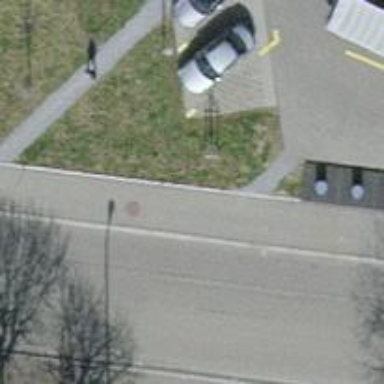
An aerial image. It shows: Footway with fine gravel surface.